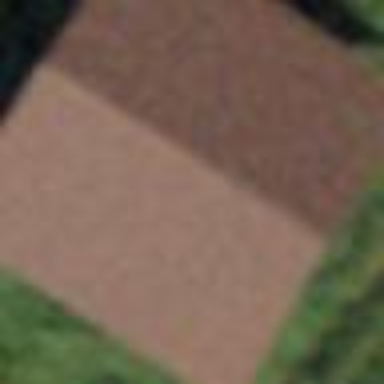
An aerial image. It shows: Barn.